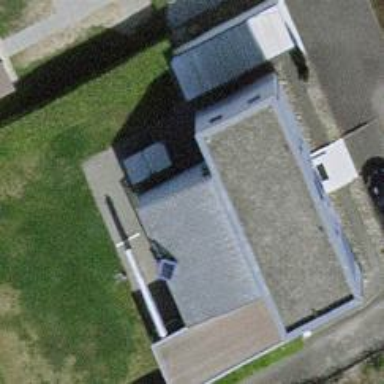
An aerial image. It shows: Gabled roof house.